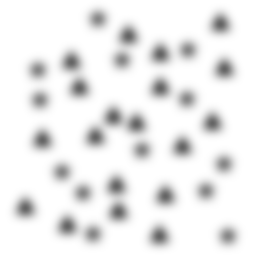
Squares: 0
Triangles: 19
Stars: 13
Total shapes: 32